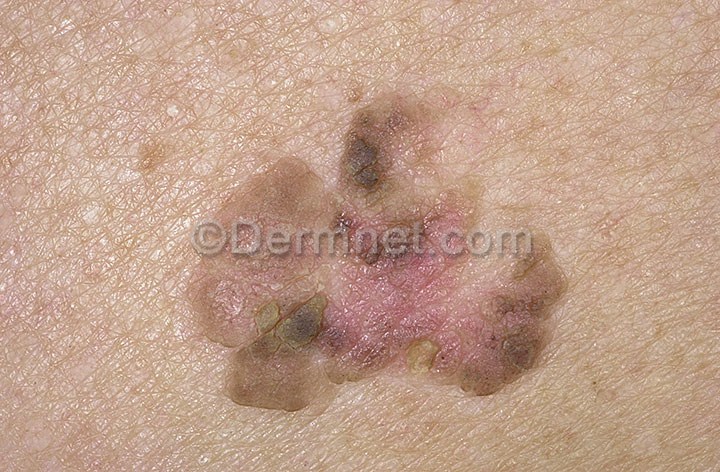
Disease: Seborrheic Keratoses and other Benign Tumors